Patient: sex M, age 64
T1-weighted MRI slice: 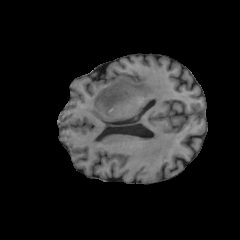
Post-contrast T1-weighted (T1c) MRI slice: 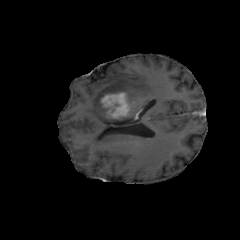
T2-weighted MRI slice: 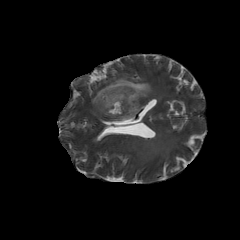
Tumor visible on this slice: yes
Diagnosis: Glioblastoma, IDH-wildtype
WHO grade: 4